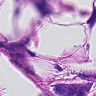
Metastatic tissue present: yes